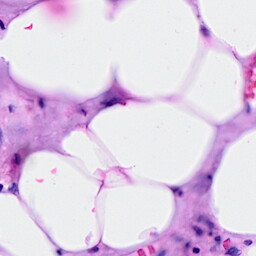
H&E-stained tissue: Breast